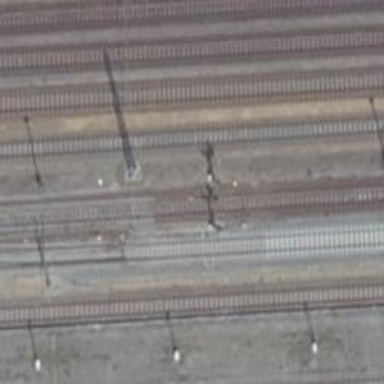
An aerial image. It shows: Railway signal.